Question: I ran up an Ubuntu 12.04 Vagrant instance on OSX (iterm2) and am having trouble with Vim's NERDTree plugin. Seeing these garbage characters in and out of tmux. Tried setting various "term" variables on bash and in vim, but no effect.

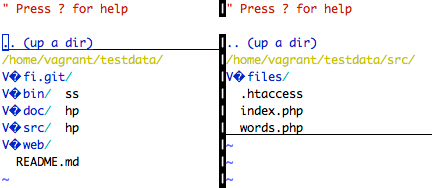
Answer: It looks like your terminal cannot properly display the Unicode characters ('V>') that NERD_Tree uses for the tree. As a workaround (unless you can configure your terminal to properly show those), you can revert to ASCII-style characters:
'''
let g:NERDTreeDirArrows = 0
'''